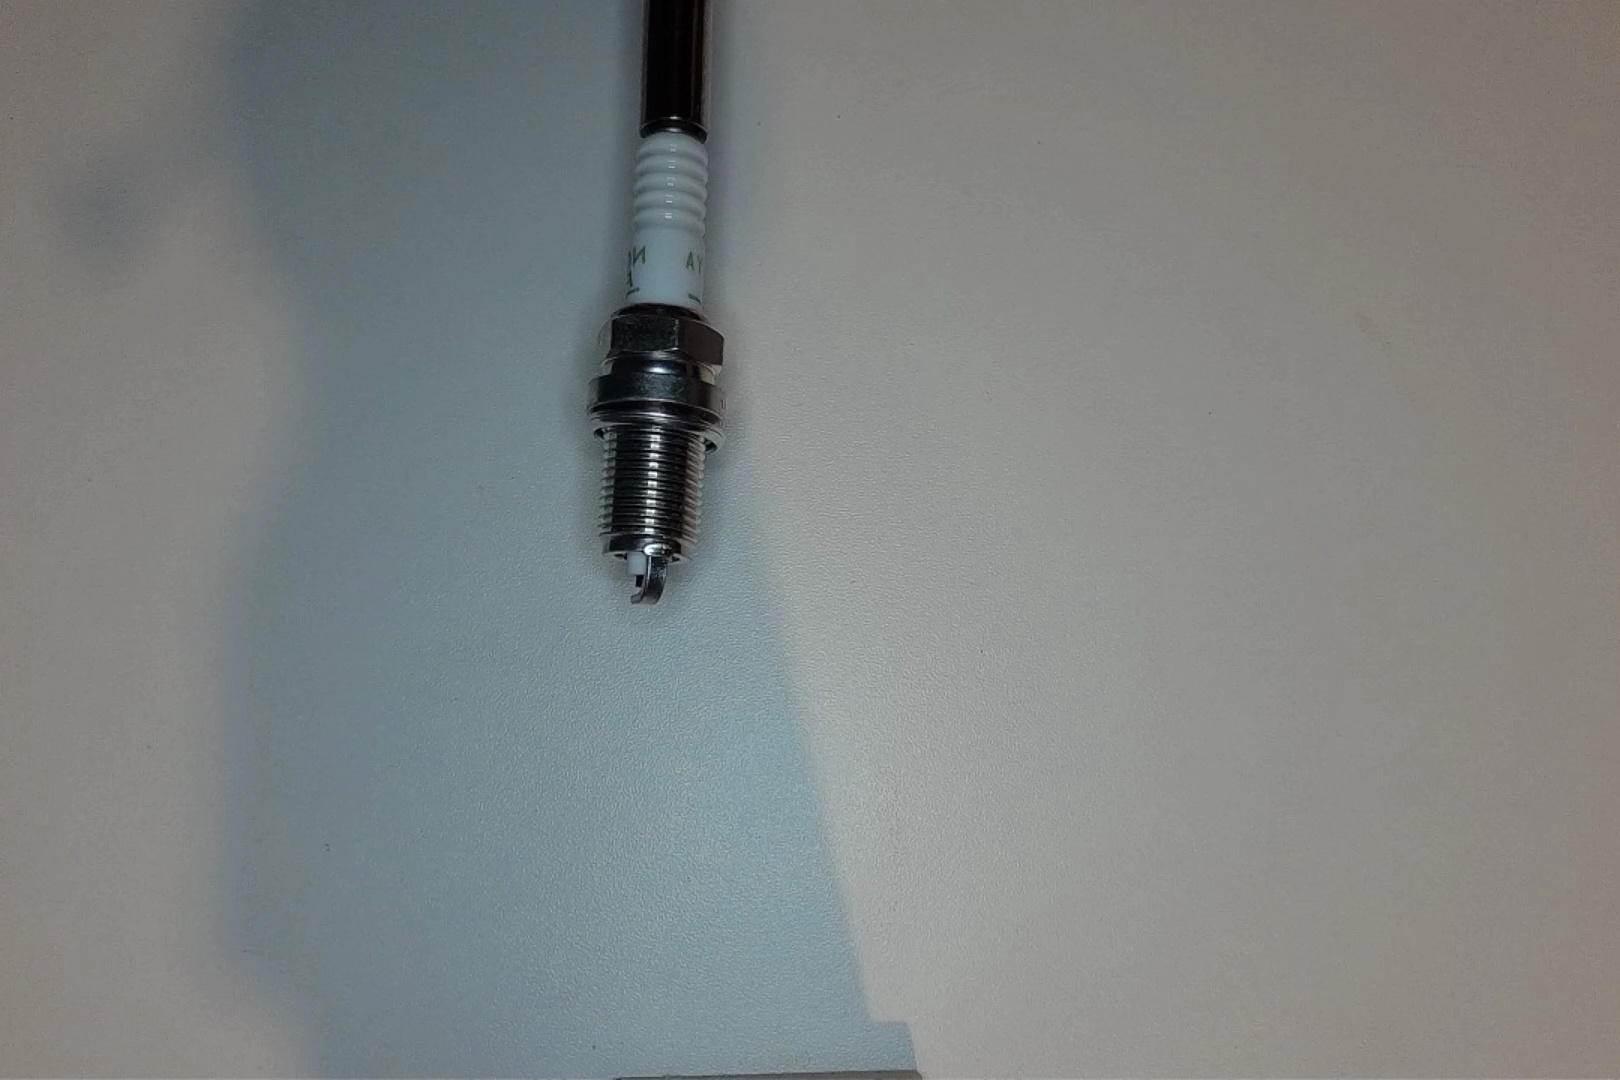
Label: normal